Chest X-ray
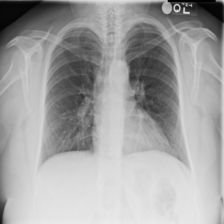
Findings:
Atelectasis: negative
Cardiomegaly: negative
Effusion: negative
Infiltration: negative
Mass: negative
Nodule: negative
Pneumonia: negative
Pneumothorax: negative
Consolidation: negative
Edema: negative
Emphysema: negative
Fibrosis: negative
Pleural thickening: negative
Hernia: negative